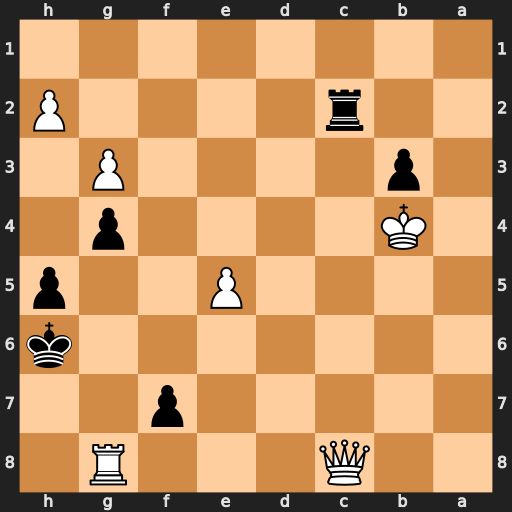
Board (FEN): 2Q3R1/5p2/7k/4P2p/1K4p1/1p4P1/2r4P/8
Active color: b
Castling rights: -
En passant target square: -
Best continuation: Rxc8 Rxc8 b2 Rc2 b1=Q+